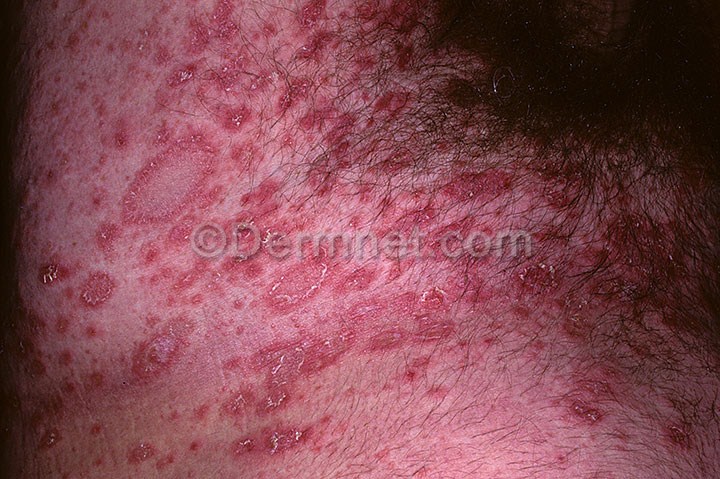
Disease: Psoriasis pictures Lichen Planus and related diseases